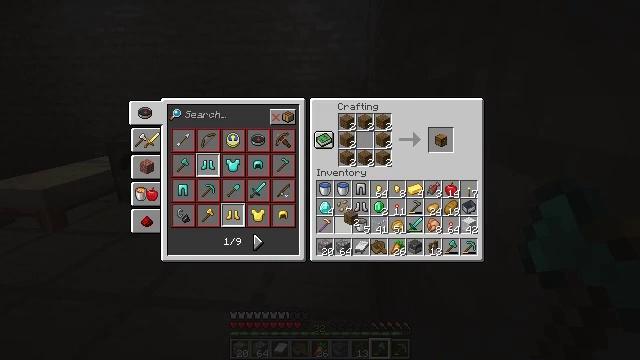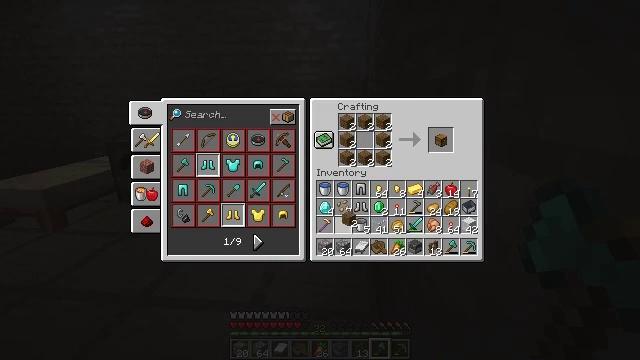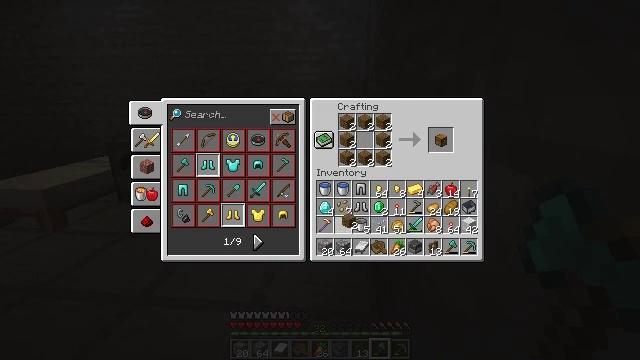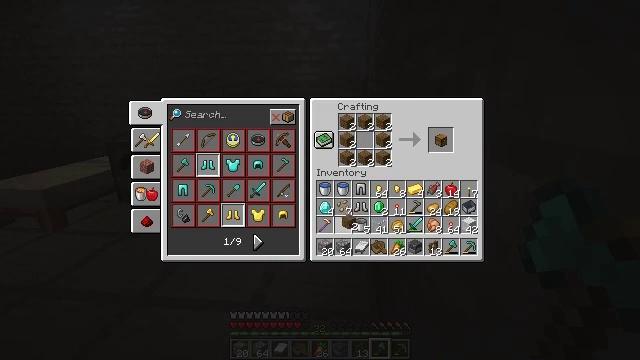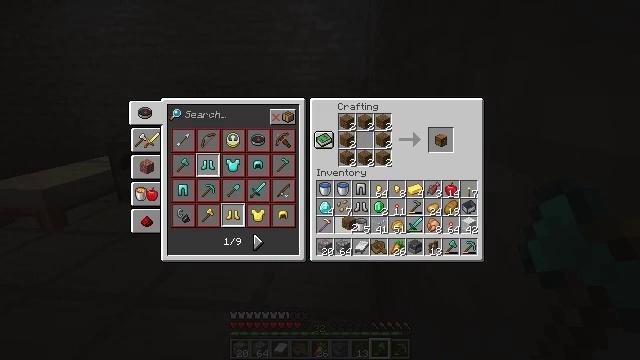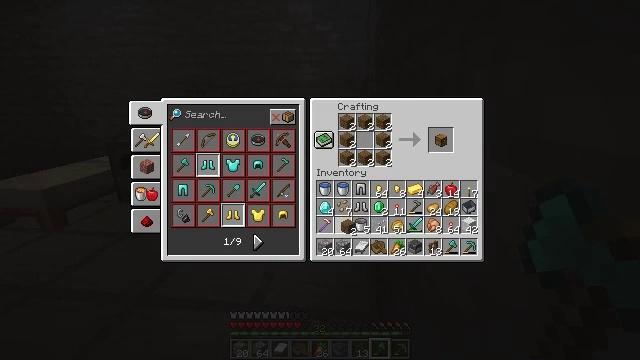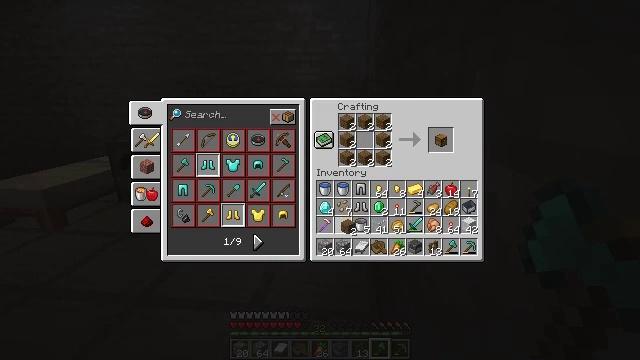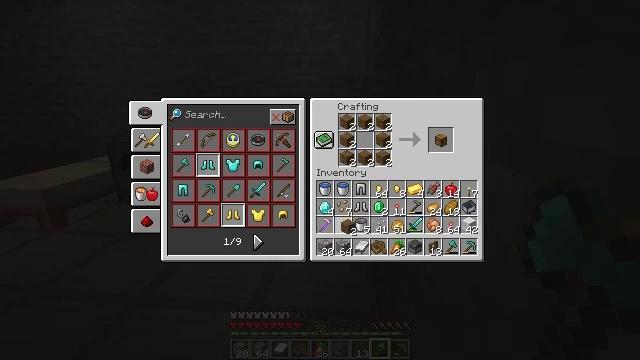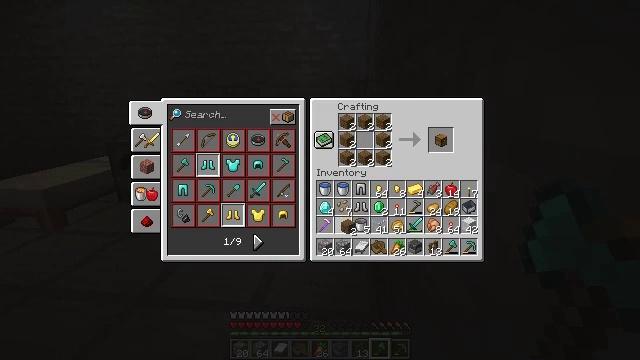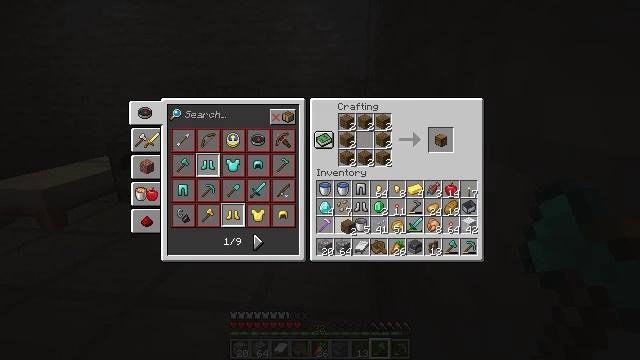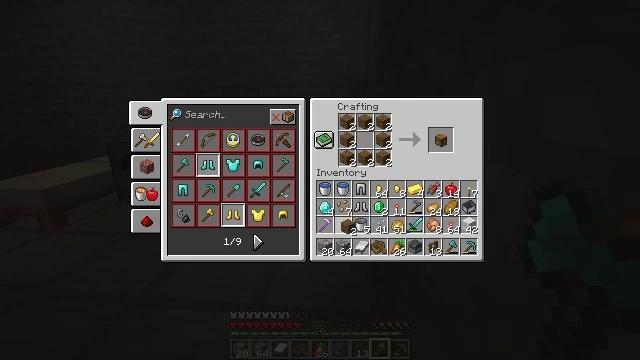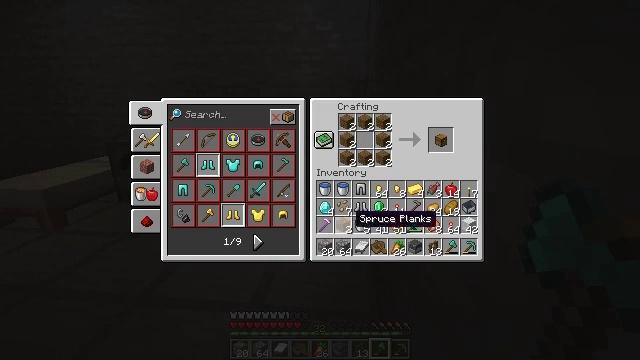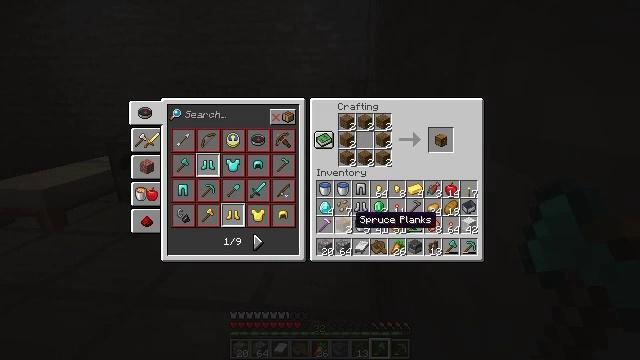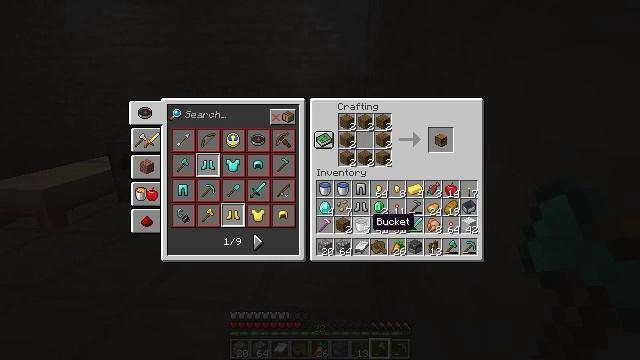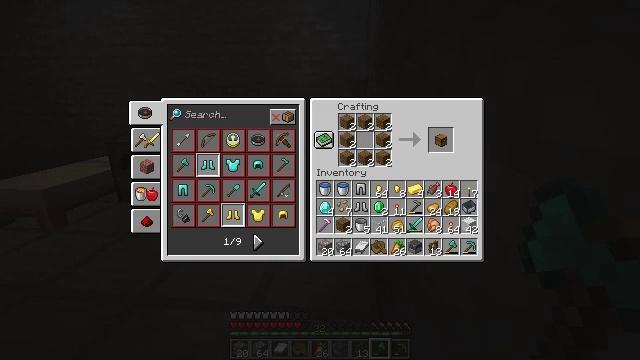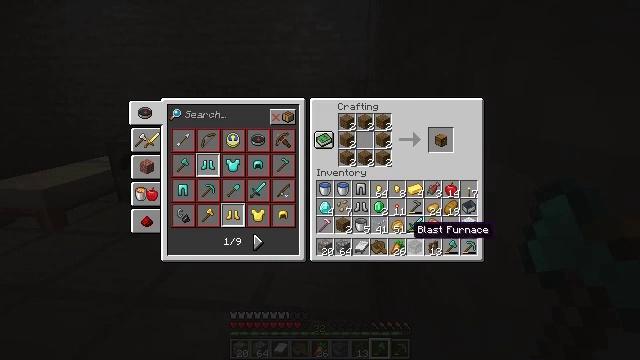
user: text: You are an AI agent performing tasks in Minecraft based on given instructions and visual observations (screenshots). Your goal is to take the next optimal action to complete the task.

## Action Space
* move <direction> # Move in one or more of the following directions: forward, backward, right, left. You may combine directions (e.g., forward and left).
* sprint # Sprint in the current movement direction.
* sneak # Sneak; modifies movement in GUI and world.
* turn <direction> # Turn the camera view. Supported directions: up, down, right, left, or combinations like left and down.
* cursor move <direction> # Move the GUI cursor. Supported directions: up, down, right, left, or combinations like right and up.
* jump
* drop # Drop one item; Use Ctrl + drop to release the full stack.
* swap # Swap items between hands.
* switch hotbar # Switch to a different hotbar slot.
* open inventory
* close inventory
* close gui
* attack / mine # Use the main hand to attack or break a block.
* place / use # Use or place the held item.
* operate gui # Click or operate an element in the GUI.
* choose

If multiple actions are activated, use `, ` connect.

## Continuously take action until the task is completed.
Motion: motion action
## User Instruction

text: Drop a spruce boat.
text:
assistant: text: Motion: no_op
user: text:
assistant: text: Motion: no_op
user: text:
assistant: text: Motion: no_op
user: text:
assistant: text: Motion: no_op
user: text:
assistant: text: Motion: no_op
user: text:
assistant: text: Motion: no_op
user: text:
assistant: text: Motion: no_op
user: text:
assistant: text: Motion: no_op
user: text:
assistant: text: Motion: attack / mine
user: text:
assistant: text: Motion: attack / mine
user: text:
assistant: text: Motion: no_op
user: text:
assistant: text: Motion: no_op
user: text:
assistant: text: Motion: turn right
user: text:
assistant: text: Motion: turn right
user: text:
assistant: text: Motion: turn right
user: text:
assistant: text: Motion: turn right
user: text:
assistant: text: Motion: no_op
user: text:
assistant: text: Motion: no_op
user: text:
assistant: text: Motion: no_op
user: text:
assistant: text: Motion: no_op
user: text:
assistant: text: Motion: no_op
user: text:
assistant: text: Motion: no_op
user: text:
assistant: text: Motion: no_op
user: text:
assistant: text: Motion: no_op
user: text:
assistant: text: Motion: no_op
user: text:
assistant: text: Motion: no_op
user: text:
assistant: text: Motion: no_op
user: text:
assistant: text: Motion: no_op
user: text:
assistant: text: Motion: no_op
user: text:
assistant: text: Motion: no_op